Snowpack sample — Buffalo Mountain, Silverthorne, Colorado, USA (1/25/25, 10:11 AM MST)
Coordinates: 39.6222, -106.1139
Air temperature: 22 °F
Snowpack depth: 110 cm
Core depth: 40 cm
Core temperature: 46.4 °F
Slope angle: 12°, slope face: 102°
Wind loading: high
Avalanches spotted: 0
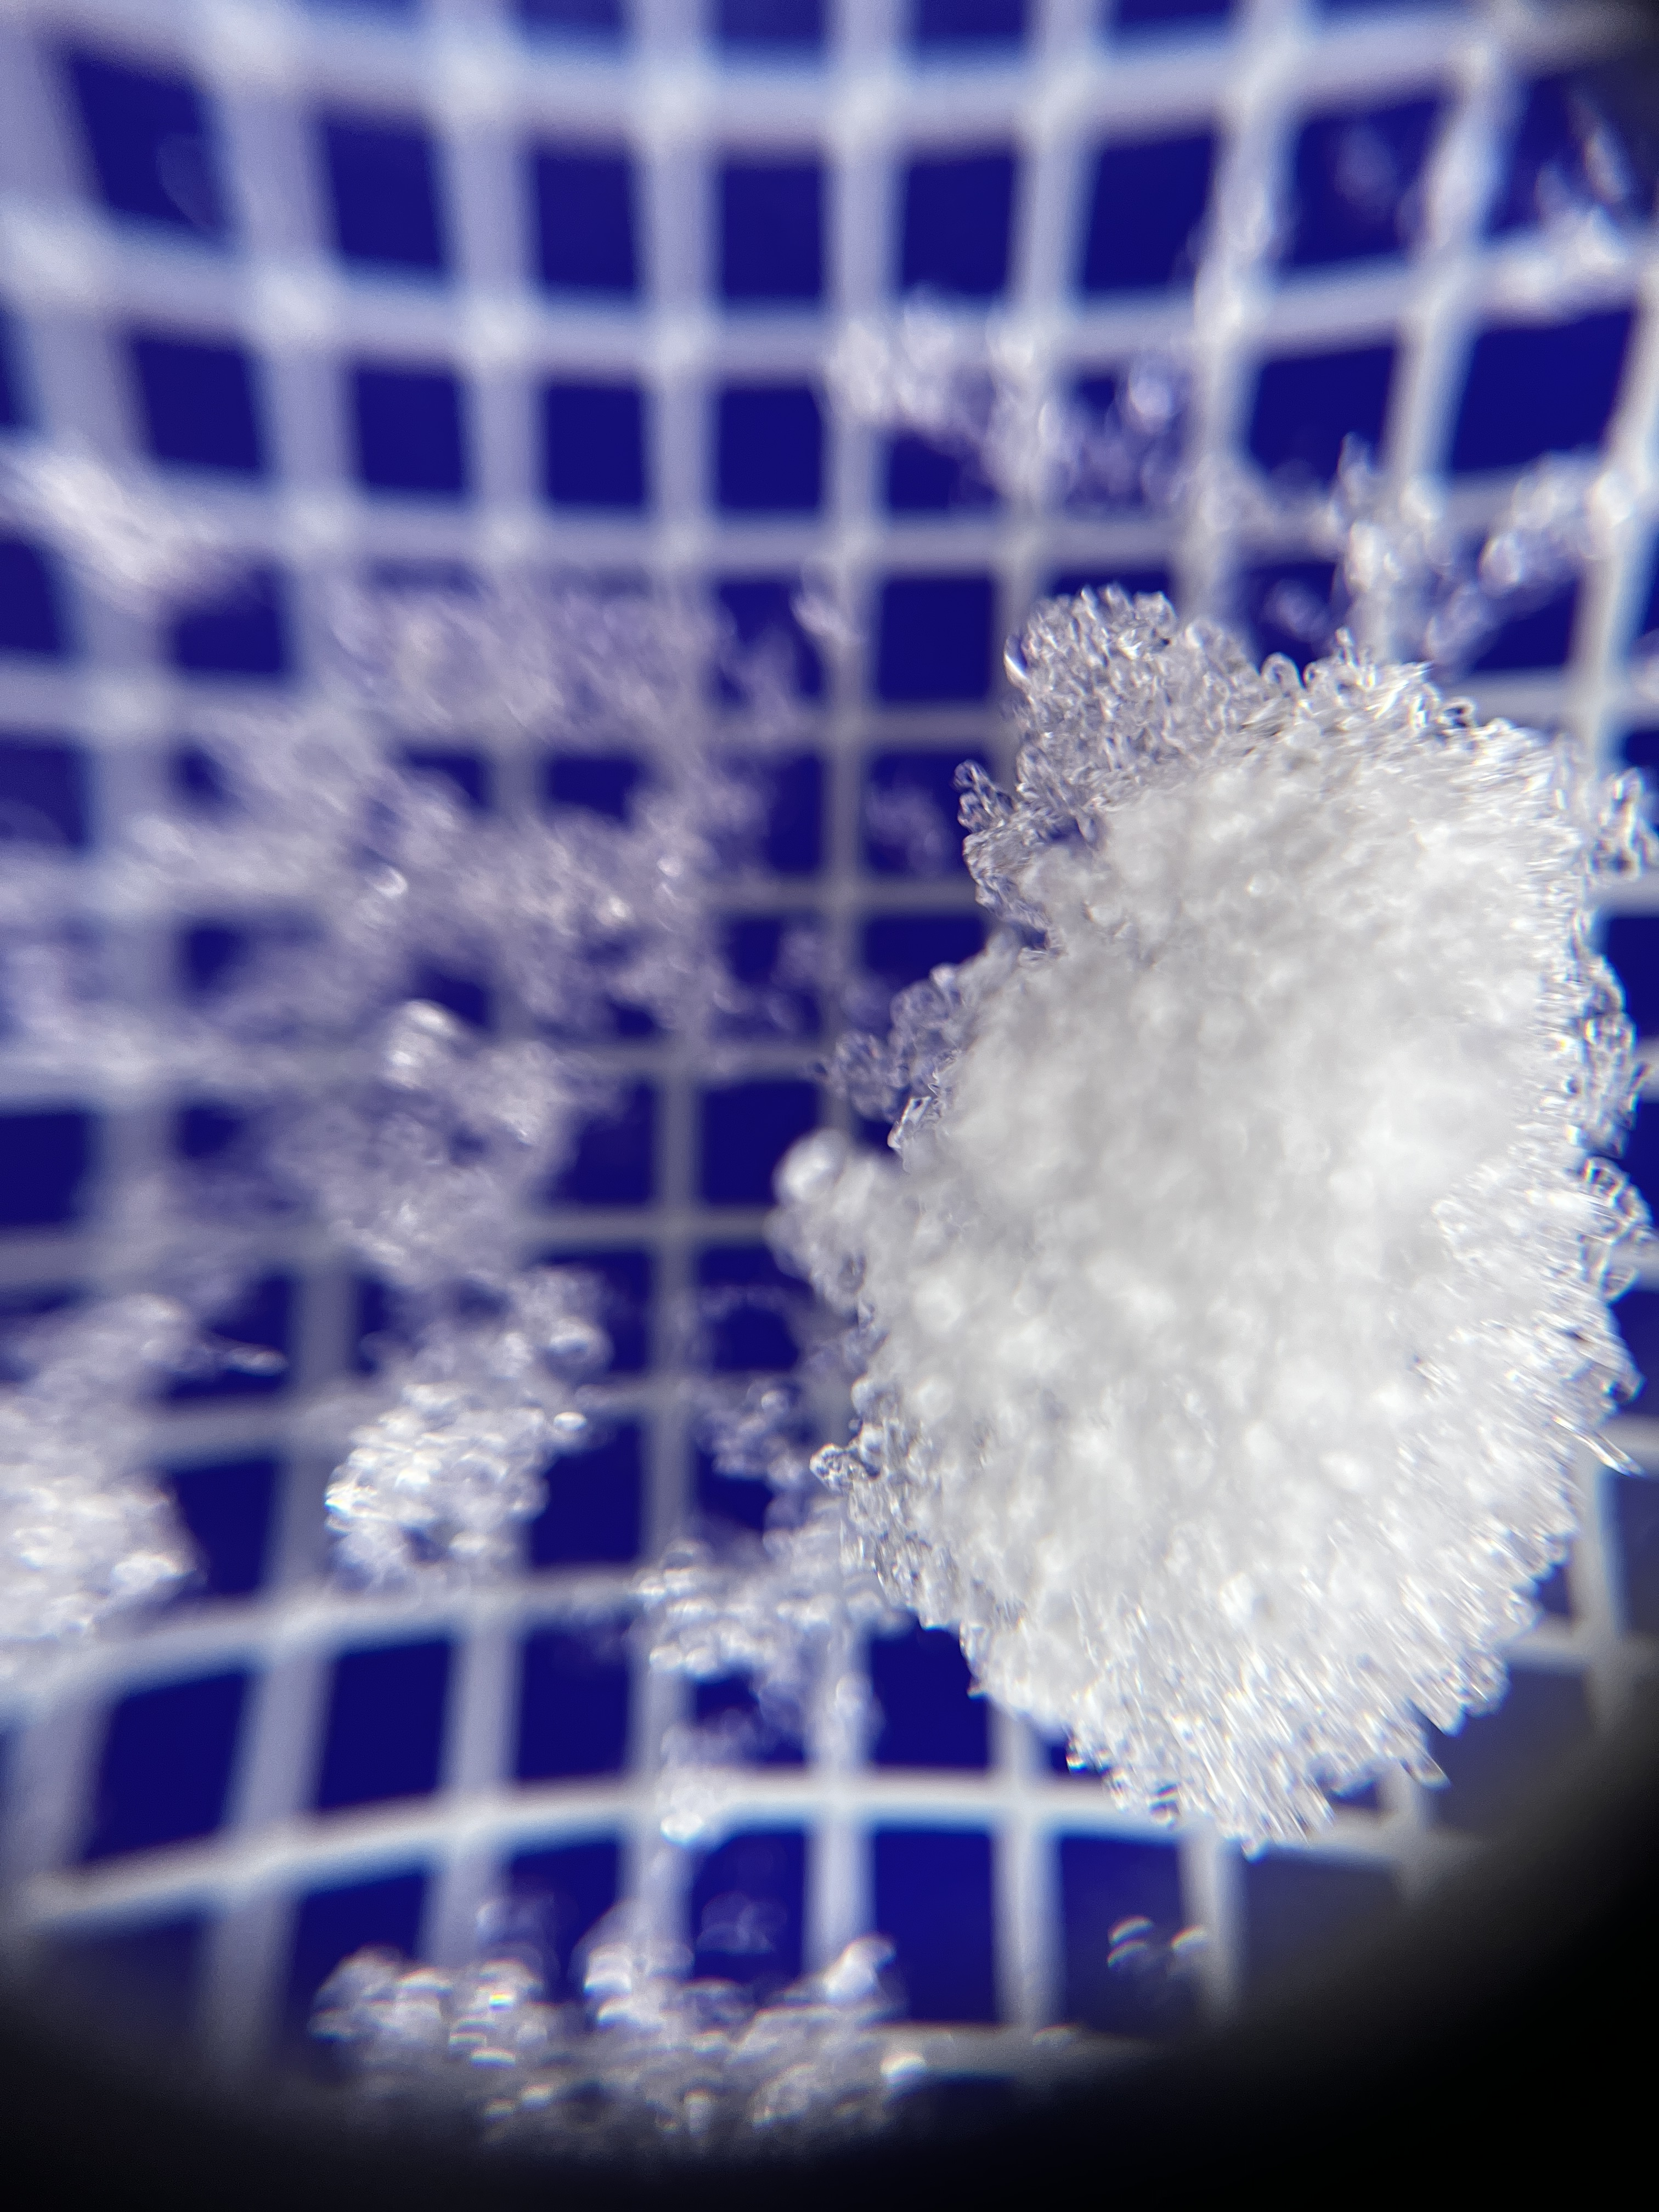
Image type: magnified_profile
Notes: No avalanches nearby, collected on the outskirts of a fire break 15 meters from the treeline, on way to Buffalo and Red Mountain